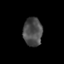
Tissue: skin
Cell type: Epithelial cells
Senescence score: 0.2145
Nuclear area (px): 529
Mean DAPI intensity: 75.82